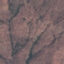
Land use / land cover: HerbaceousVegetation